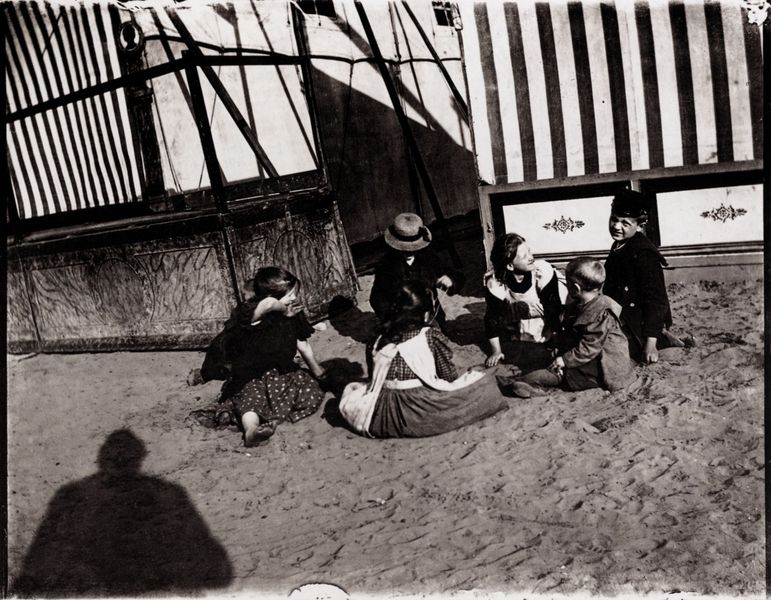
Titel: Kinderspiel
Künstler: Heinrich Zille
Schlagwörter: fuß, gruppe, hand, mann, meer, schatten, weiß, frauen, menschen, mädchen, sand, sitzen, blume, frankreich, frau, grau, holz, hut, hüte, kleid, kleider, licht, männer, schwarz, blick, gebäude, gürtel, rose, rot, muster, rock, alt, jung, gesicht, mensch, sockel, schauen, erde, gitter, sonne, boden, sitzend, familie, kind, mutter, kontrast, genre, kinder, kreis, helldunkel, schürze, sommer, strand, genrebild, röcke, jungen, mittag, nachmittag, schürzen, spuren, modern, dorf, mauer, linien, latten, baby, platz, füsse, sandspuren, spielen, strohhut, dekor, gestreift, streifen, junge, knöpfe, weste, foto, fotografie, photographie, punkte, lachen, spiel, barfuss, stangen, starnd, urlaub, schwarz-weiss, zirkus, jahrmarkt, kittel, leinwand, kleinkind, photo, gut, fachwerk, menscj, einblick, fotographie, spaß, zelt, zelte, buden, markisen, kirmes, spielende, folklore, plane, bude, freunde, strandkorb, strandkörbe, fotograf, indios, fotograph, stille post, strabd, strandszene, ausgefallen, sympathie, schwazweiss, 19. jahrhundert, 20. jahrhundert, extrovertiert, sotzend, gesondert, photography of seven children, on the sand playing, stripes on the back